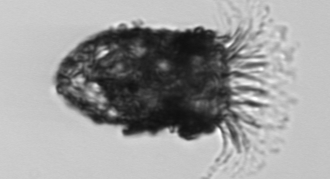
Label: Stenosemella_pacifica